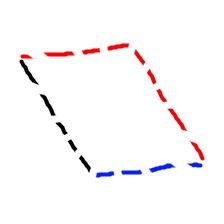
Shape: parallelogram